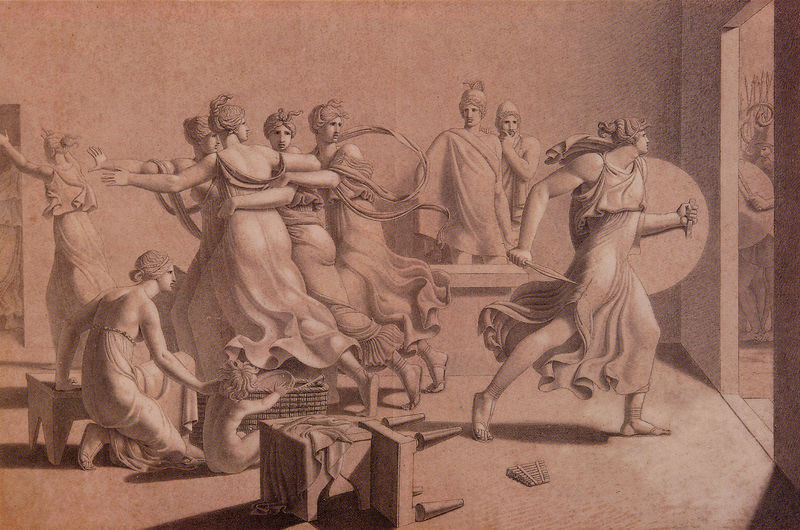
Titel: Achill auf Skyros
Künstler: Ludwig Lombach
Standort: Weimar
Institution: Stiftung Weimarer Klassik, Museen
Schlagwörter: angriff, fuß, gruppe, held, kampf, kämpfer, körper, mann, nackt, schatten, frauen, menschen, bewegung, braun, frau, frisuren, grau, kleid, kleider, kreide, licht, männer, raum, schwarz, skizze, stuhl, stühle, szene, tisch, tür, weiss, zeichnung, zimmer, haus, rot, schal, tuch, beige, fächer, tanz, gesichter, wand, arme, band, falten, kleidung, messer, mord, stehen, teller, bild, hände, innenraum, möbel, wind, gewand, haare, interieur, gewänder, innen, kind, klassizismus, rechts, renaissance, kinder, szenerie, skulptur, statue, kopfbedeckung, relief, füße, kommode, umarmung, laufen, grafik, graphik, monochrom, türe, bank, grisaille, hocker, schemel, sepia, weisshöhung, figuren, romantik, angst, beobachter, gewalt, krieg, schlacht, chair, conflict, crowd, fight, folds, hands, men, people, red, robes, soldaten, soldier, soldiers, stool, sword, white, women, arm, bench, black, dark, dress, dresses, figures, girls, gray, grazien, group, hair, interior, ladies, old, painting, robe, room, table, wall, weiber, woman, pfeife, sport, gown, korb, pink, print, brown, durchgang, sandalen, faltenwurf, flucht, spiel, waschen, eingang, schild, antike, kohle, aufruhr, druck, lithographie, druckgrafik, radierung, stich, schwert, waffen, überfall, knien, soldat, waffe, fliehen, furcht, lauf, panik, rennen, schrecken, denker, helm, mythologie, heer, rom, flöte, helme, hand, harnisch, skulpturen, statuen, antik, griechen, schreien, classic, classical, fighting, greek, man, mythology, naked, nude, roman, toga, amazone, griechisch, pan, dolch, amazonen, krieger, knieen, girl, griechenland, historismus, boy, child, feet, helmet, male, prince, ribbon, sash, ausgang, speer, speere, light, entrance, postament, drawing, paper, reigen, aufregung, david, kupferstich, shadow, helden, mars, fabric, mother, scarf, drum, graphic, battle, flight, myth, gestürzt, panflöte, rötel, movement, door, römisch, kriegerinnen, athen, klassisch, kriegerin, schwerz, basket, ancient, arms, clothes, antique, doors, history, rome, temple, gewände, statues, butt, verteidigung, engraving, legs, war, cloth, höhung, classicism, god, hero, mythical, sandals, shield, warrior, klassizmus, sandal, baby, umarmt, escape, run, kinde, flute, kids, frauchen, dtuhl, empire, neoclassical, laufe, darkness, drama, ares, plate, bible, doorway, togas, kid, neoclassicism, dance, dancing, invasion, einfall, dagger, danger, scared, guards, glory, greece, tools, fighters, fear, murder, chaos, mundharmonika, weapon, clairobscur, knife, despair, lute, tapfer, tables, blood, fallen, kneel, persons, aufrur, move, busy, claiobscur, flee, heroic, hurrying, innenraumz, muses, ppanflöte, roga, run away, running, running away, schiöd, sheild, this is sparta, verteidigung panflöte, warriors, tücher, attack, womens, nacked, chase, apollo, hercules, amr, classicist, discord, toppled, domestic, force, chari, panic, pipes, shild, knive, fleeing, refugee, fold, mom, frightened, defend, frauen tanz schild griechisch, hurry, panflute, hide, graces, stuhl am boden, protect, wolowdown,en, doclch, laydies, nude women, protecting, roman empire, attackers, old times, naked child, naked baby, wicker basket, strengh, flüchten, renne, xylophone, retreat, basket#, arms out, greese, esape, roman warrior